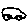
Label: car